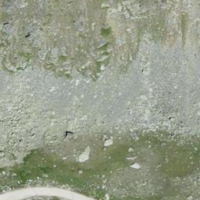
EUNIS habitat code: 31
Species observed at this site:
Saxifraga bryoides
Marmota marmota